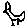
Label: bird